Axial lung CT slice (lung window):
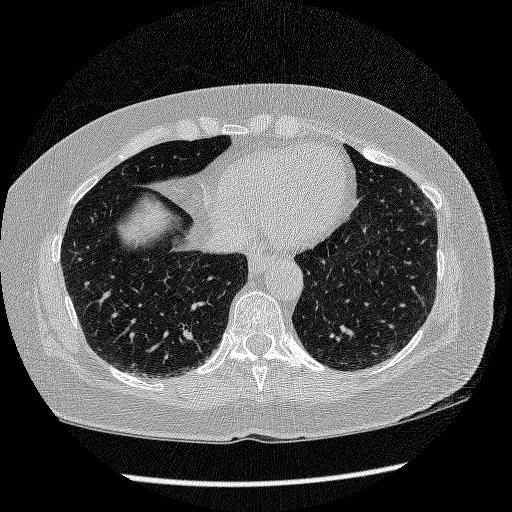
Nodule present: no